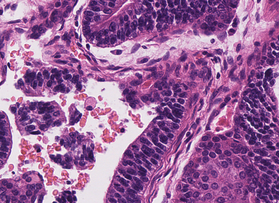
Tumor epithelial tissue: yes
Tumor-associated stroma tissue: yes
Normal tissue: no